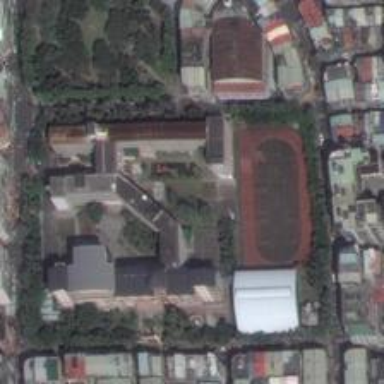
This irregular and crowded area is mainly made up of various of edifices and a large football field .